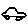
Label: car